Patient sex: M
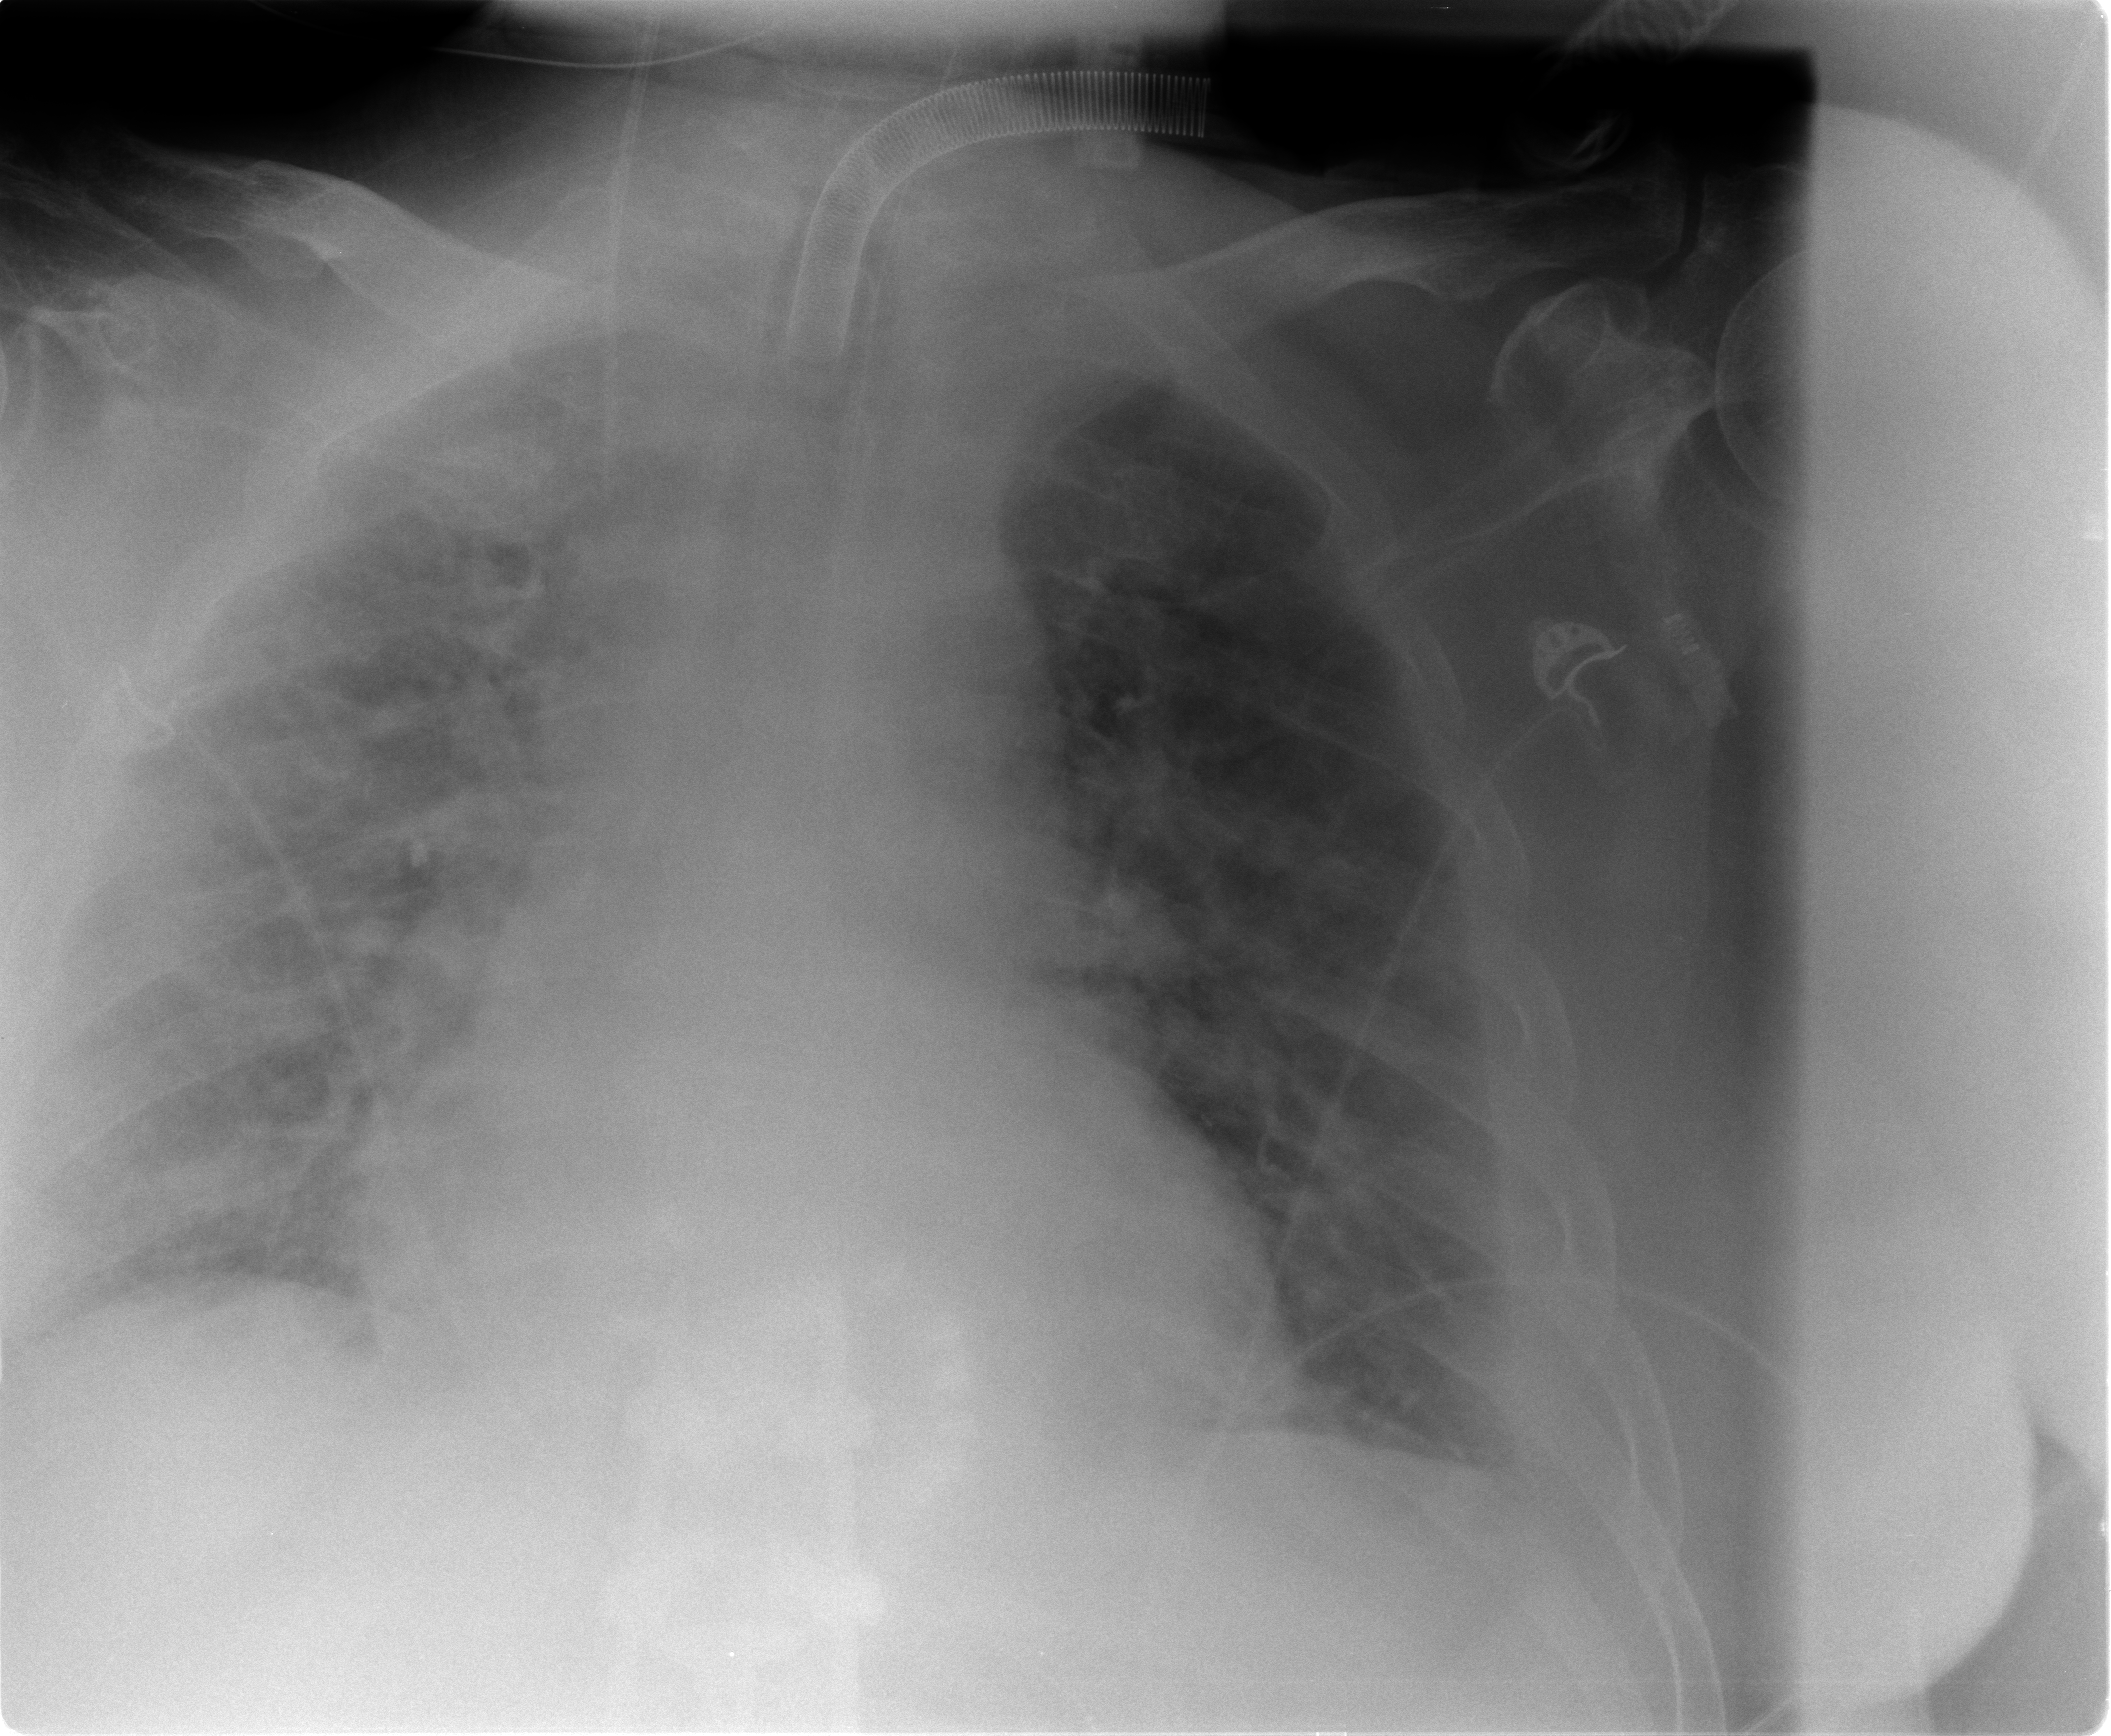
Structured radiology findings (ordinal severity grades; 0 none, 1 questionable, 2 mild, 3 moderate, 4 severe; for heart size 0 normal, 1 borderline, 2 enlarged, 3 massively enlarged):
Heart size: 1
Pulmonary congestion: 2
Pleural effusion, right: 2
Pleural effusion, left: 2
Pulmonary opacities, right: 3
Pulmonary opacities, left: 2
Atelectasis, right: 2
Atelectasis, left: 2